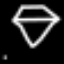
Label: diamond